Interaction volume radius: 5 \u00c5
Interaction volume height: 10 \u00c5
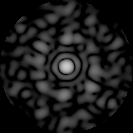
Disorder parameter: 0.8635